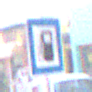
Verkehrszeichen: Tankstelle
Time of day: MorningAfternoon
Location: Outdoor (Special)
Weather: PartlyCloudy
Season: NotSpecified
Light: Natural